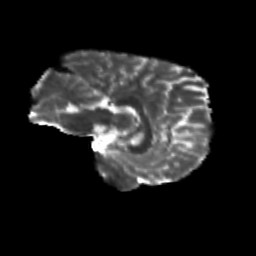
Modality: T2w
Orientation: sagittal
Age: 8
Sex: female
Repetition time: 9.512 s
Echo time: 0.089 s